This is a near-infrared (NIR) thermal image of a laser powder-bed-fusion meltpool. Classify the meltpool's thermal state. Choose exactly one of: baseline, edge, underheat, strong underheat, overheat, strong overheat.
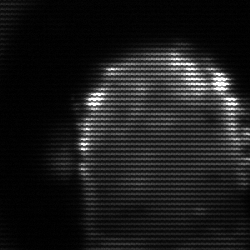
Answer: baseline